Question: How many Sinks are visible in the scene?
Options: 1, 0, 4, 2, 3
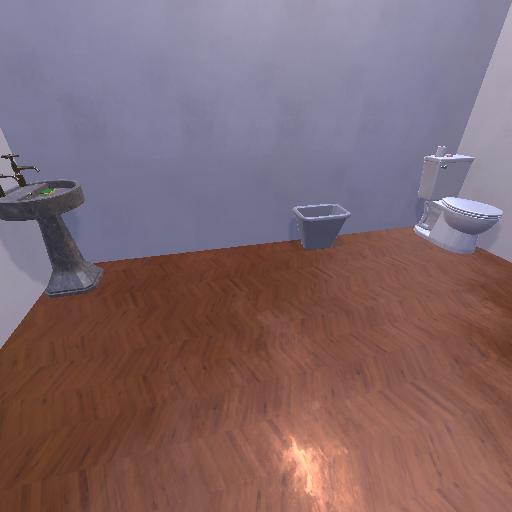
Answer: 1